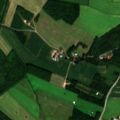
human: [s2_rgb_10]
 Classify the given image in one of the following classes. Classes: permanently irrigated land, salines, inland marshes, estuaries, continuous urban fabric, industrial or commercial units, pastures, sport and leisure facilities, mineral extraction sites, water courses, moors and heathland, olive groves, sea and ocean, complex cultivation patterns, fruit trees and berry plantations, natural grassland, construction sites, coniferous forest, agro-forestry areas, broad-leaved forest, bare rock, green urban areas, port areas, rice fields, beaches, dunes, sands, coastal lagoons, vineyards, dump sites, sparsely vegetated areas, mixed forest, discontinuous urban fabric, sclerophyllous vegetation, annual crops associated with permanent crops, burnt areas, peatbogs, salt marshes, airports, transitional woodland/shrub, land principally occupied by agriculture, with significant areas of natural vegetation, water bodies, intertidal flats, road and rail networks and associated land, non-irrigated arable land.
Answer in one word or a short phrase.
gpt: non-irrigated arable land, land principally occupied by agriculture, with significant areas of natural vegetation, broad-leaved forest, coniferous forest, mixed forest